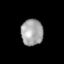
Tissue: lung
Cell type: Epithelial cells
Senescence score: 0.2179
Nuclear area (px): 566
Mean DAPI intensity: 163.936